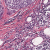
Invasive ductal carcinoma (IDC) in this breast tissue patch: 1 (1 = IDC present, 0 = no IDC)